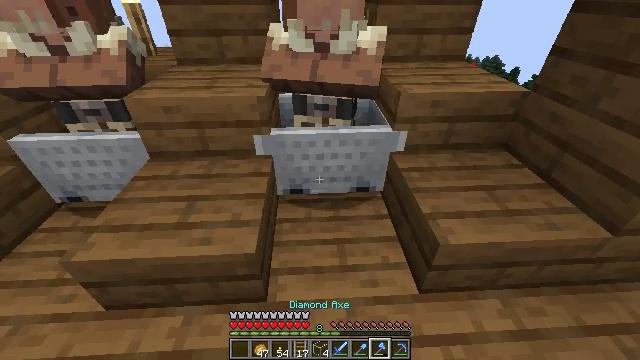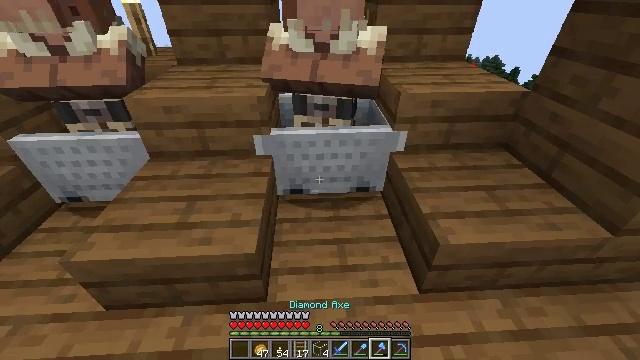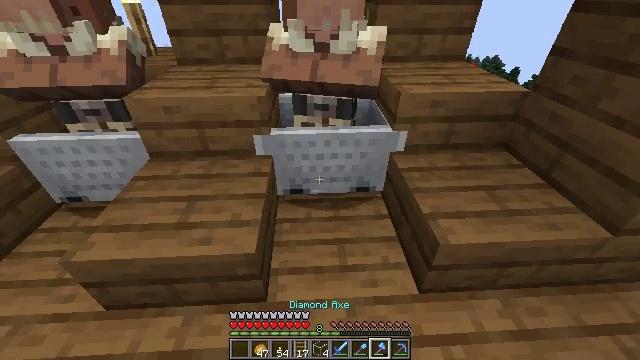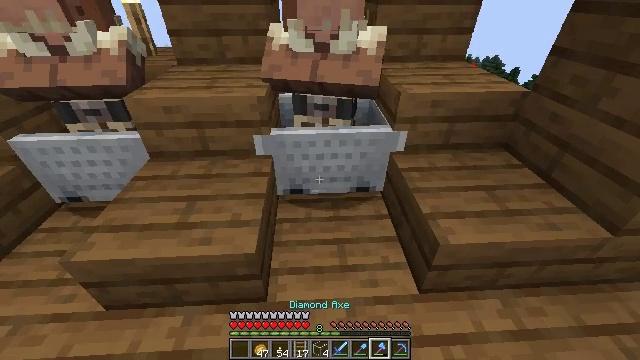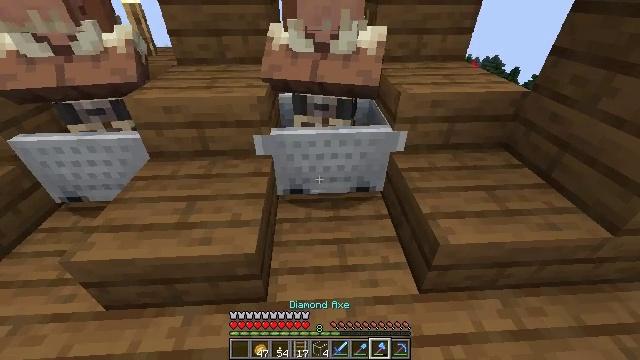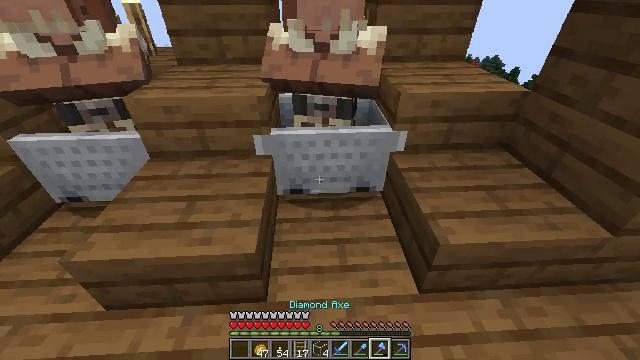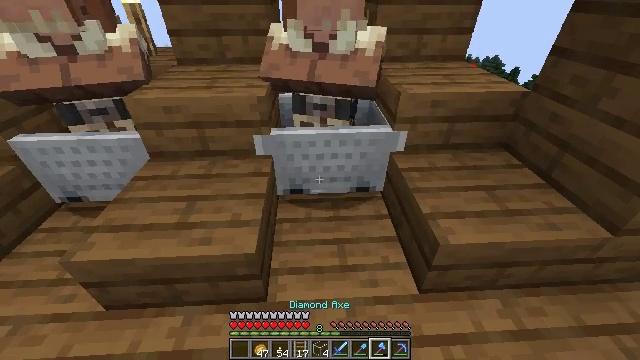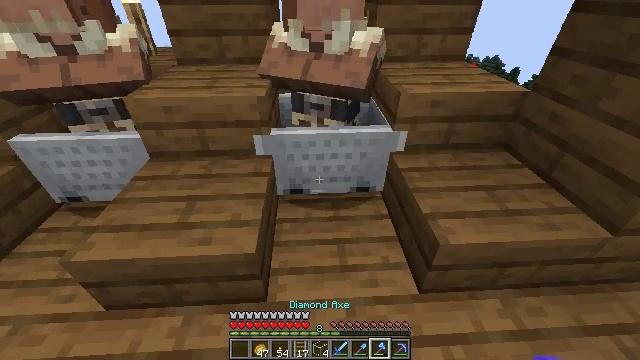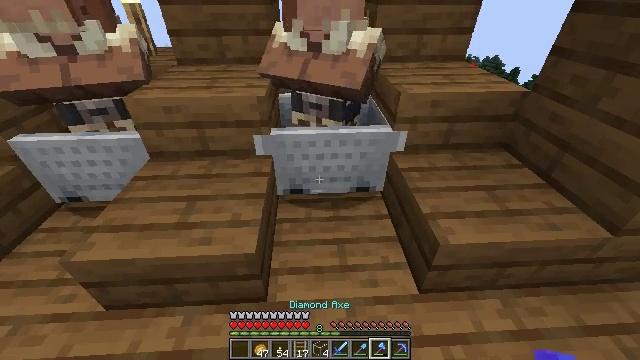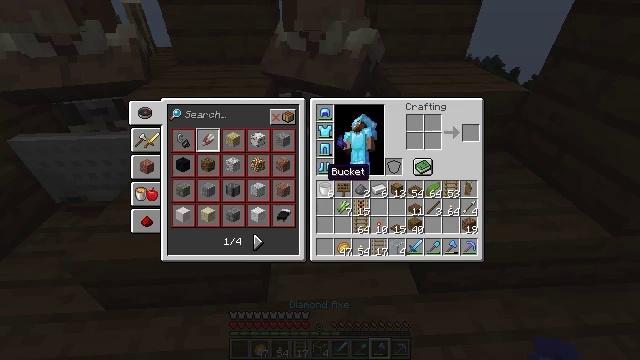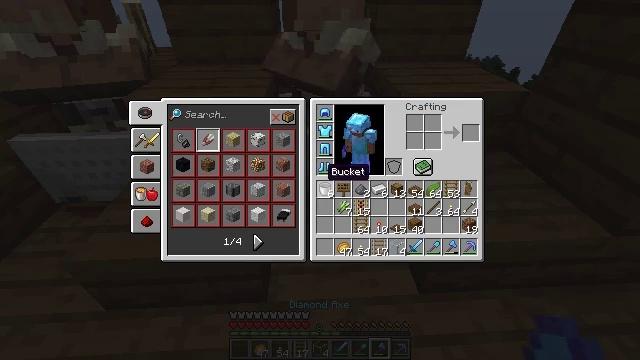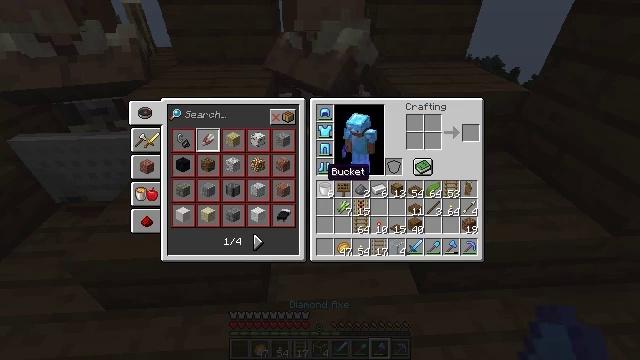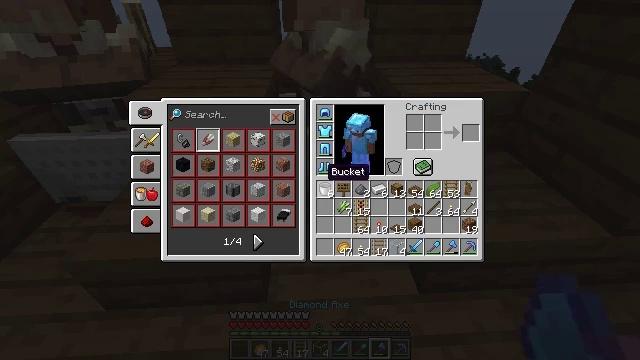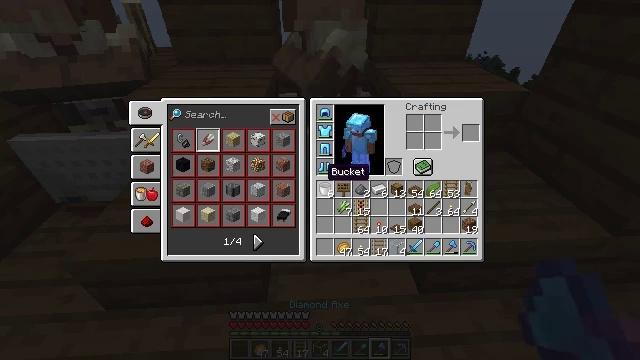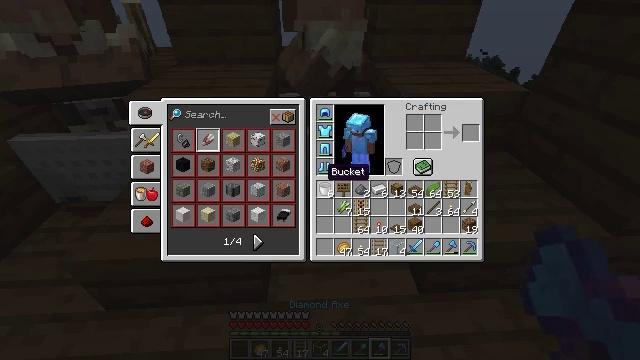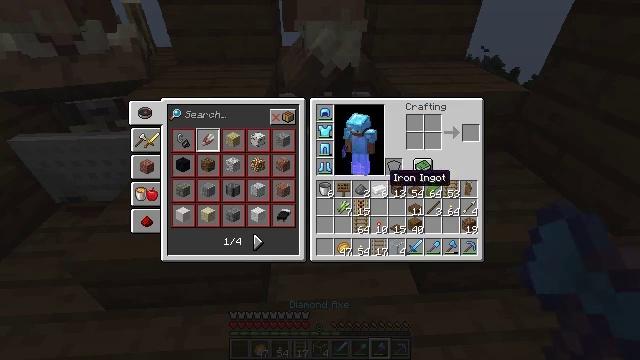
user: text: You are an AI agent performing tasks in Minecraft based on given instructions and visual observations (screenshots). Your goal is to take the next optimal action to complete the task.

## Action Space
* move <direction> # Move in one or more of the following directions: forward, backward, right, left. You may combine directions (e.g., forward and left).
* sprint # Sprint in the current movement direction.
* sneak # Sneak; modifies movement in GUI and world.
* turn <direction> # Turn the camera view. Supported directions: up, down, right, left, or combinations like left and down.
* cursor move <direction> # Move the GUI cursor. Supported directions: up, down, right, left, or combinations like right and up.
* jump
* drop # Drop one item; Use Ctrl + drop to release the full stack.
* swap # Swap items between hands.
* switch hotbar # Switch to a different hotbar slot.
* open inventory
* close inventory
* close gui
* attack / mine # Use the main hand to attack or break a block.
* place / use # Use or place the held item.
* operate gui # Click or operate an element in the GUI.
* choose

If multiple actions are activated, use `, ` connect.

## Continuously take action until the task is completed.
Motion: motion action
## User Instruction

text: Drop a spruce sign.
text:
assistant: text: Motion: no_op
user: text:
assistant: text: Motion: no_op
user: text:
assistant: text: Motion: no_op
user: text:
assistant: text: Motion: no_op
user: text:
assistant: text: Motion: no_op
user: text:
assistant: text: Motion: no_op
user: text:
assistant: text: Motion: no_op
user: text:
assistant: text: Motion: no_op
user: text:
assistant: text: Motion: open inventory
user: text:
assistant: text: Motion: open inventory
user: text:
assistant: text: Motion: open inventory
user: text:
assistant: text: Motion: open inventory
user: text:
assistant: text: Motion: no_op
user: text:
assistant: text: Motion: no_op
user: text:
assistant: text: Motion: cursor move right
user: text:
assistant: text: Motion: cursor move right
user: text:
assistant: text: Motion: no_op
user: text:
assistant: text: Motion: no_op
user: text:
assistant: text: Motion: no_op
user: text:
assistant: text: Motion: no_op
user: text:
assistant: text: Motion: no_op
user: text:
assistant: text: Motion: no_op
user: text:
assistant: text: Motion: no_op
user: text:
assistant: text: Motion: no_op
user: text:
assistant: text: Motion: cursor move left and down
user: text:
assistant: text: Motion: cursor move left
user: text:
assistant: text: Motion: no_op
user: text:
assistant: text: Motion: no_op
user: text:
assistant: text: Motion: no_op
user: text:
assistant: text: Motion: no_op